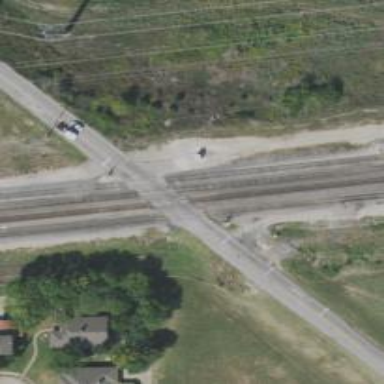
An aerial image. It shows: Level crossing with lights and saltire markings.